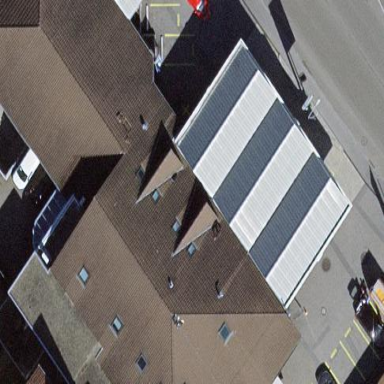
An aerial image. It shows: Building that houses car shop.